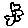
Label: flower